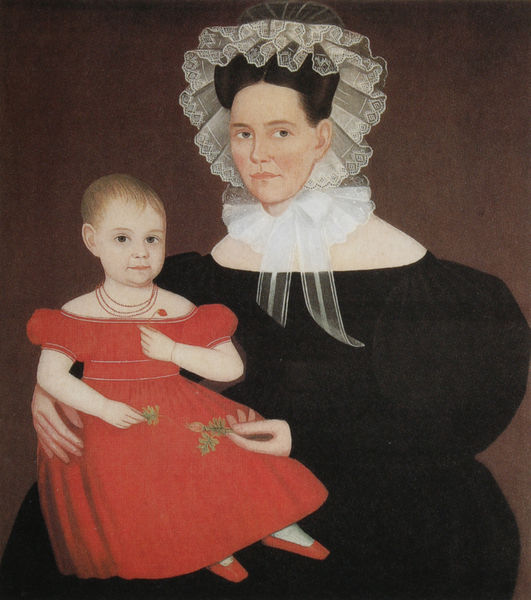
Titel: Mrs Mayer und ihre Tochter
Künstler: Ammi Phillips
Standort: New York (New York)
Institution: The Metropolitan Museum of Art
Schlagwörter: blau, blätter, dunkel, gemälde, hand, weiß, mädchen, blume, braun, frau, frisur, grau, haar, hell, hut, kleid, kleider, mund, nase, ohr, profil, schwarz, blick, dame, rot, schal, schleier, haube, rock, schleife, blond, gesichter, mütze, arme, augen, band, halten, kleidung, kragen, spitze, ärmel, bildnis, blicken, hände, portrait, porträt, ast, zweige, auge, haare, sitzend, familie, kind, mutter, spitzen, tochter, blatt, pflanze, lippen, ohren, rosa, lächeln, umrisse, schuhe, tüll, kette, klein, naiv, baby, blümchen, ernst, rüschen, schoß, kurze haare, zweig, ketten, mutter und kind, schuh, kurz, kleidchen, kleinkind, mittelalter, eiche, flämisch, dürer, empire, komisch, brueghel, rote schuhe, rotes kleid, kettchen, braune augen, spanische mode, mutter mit kind, schwarzes kleid, spitzenhaube, biedermaiermode, brauner hintergrund, kein hintergrund, zweiglein, freundliches lächeln, muuter